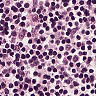
Metastatic tissue present: no